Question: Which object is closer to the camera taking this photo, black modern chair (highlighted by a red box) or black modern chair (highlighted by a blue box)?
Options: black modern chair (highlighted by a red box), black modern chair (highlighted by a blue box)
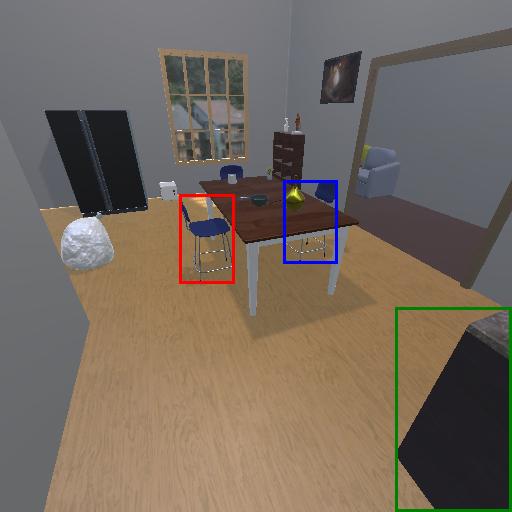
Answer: black modern chair (highlighted by a red box)